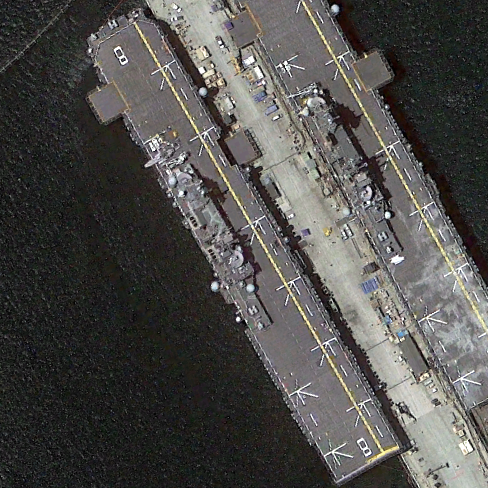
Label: assault